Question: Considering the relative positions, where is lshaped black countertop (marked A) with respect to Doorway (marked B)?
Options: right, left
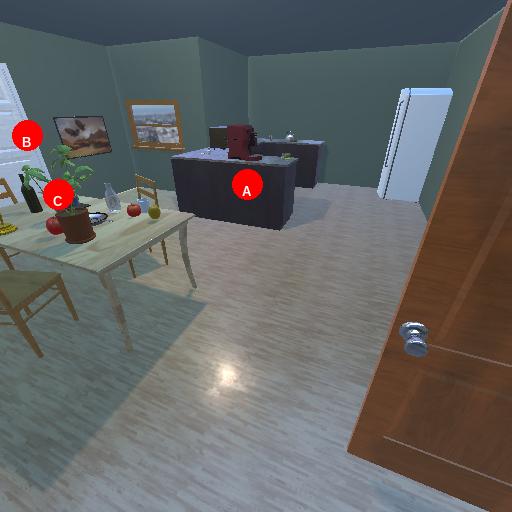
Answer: right